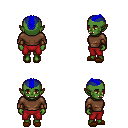
a pixel art fantasy rpg character, female body template, orc, green skin, brown long-sleeve shirt, red pants, blue short mohawk hairstyle, leather bracers, brown slippers, four views (front, back, left, right), 2x2 character sprite sheet, small pixel art, hard edges, no anti-aliasing